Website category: auto
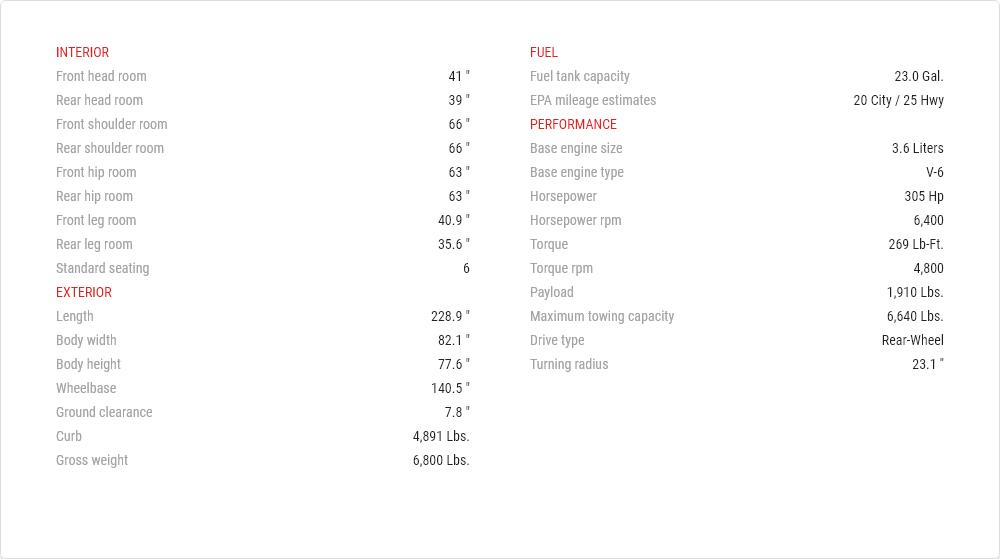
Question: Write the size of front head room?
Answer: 41 "

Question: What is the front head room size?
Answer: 41 "

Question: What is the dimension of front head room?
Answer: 41 "

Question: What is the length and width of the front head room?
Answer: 41 "

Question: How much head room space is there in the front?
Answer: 41 "

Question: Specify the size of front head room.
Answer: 41 "

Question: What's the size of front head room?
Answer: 41 "

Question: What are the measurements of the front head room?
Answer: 41 "

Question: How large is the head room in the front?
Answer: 41 "

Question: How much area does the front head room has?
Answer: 41 "

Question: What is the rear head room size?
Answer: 39 "

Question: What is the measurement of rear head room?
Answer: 39 "

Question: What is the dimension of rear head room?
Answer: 39 "

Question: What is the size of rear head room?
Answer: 39 "

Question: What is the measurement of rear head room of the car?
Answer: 39 "

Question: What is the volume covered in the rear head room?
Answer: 39 "

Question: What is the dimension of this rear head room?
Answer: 39 "

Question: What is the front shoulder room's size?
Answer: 66 "

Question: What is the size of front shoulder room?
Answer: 66 "

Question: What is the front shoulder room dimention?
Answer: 66 "

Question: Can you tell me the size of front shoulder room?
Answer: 66 "

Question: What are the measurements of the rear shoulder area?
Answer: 66 "

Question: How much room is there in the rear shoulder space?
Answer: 66 "

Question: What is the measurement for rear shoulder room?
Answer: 66 "

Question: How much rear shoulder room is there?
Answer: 66 "

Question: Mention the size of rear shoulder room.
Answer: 66 "

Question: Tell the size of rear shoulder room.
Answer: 66 "

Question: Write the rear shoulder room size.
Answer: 66 "

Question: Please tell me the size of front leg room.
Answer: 40.9 "

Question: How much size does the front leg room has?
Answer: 40.9 "

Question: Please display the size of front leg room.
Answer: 40.9 "

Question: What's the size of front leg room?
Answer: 40.9 "

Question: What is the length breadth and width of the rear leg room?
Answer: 35.6 "

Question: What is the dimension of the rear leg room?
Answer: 35.6 "

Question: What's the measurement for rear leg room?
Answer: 35.6 "

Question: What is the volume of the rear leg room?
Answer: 35.6 "

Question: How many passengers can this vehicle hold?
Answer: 6

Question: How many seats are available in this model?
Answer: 6

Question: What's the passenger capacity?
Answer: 6

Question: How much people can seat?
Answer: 6

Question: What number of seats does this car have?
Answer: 6

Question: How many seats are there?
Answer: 6

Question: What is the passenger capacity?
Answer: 6

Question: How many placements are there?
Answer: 6

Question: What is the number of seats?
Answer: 6

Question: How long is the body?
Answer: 228.9 "

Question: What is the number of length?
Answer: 228.9 "

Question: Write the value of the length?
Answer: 228.9 "

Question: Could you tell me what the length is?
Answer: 228.9 "

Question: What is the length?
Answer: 228.9 "

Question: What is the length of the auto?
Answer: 228.9 "

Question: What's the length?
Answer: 228.9 "

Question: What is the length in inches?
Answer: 228.9 "

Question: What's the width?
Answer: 82.1 "

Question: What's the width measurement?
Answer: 82.1 "

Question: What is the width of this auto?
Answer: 82.1 "

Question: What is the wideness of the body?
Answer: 82.1 "

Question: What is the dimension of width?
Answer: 82.1 "

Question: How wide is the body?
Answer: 82.1 "

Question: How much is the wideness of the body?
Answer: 82.1 "

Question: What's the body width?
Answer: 82.1 "

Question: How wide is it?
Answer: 82.1 "

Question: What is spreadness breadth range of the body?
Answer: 82.1 "

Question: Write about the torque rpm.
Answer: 4,800